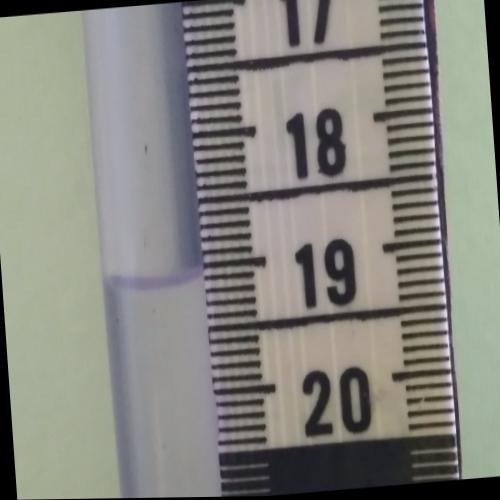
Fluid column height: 19.1 cm